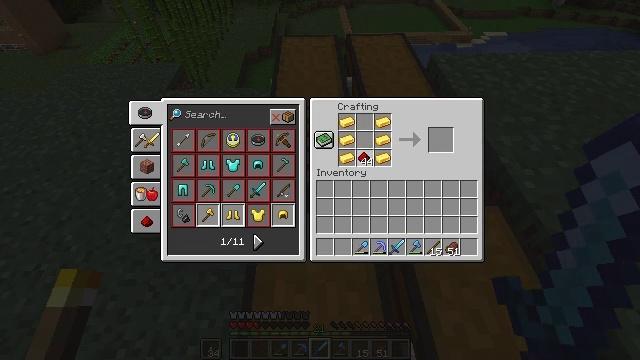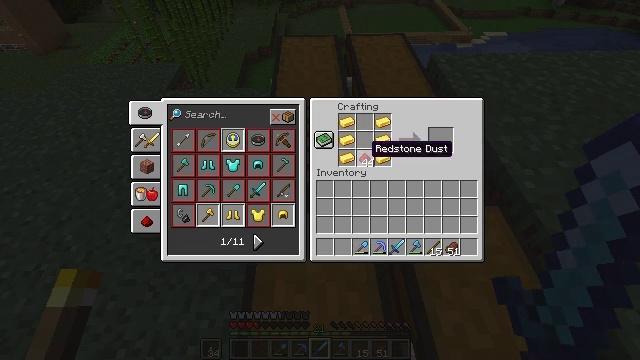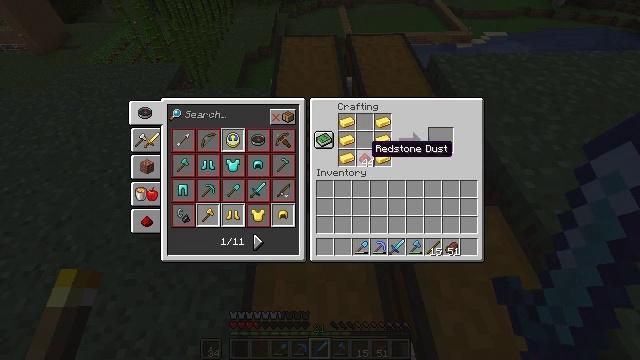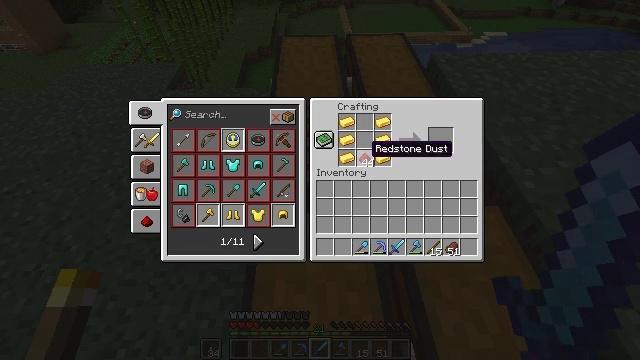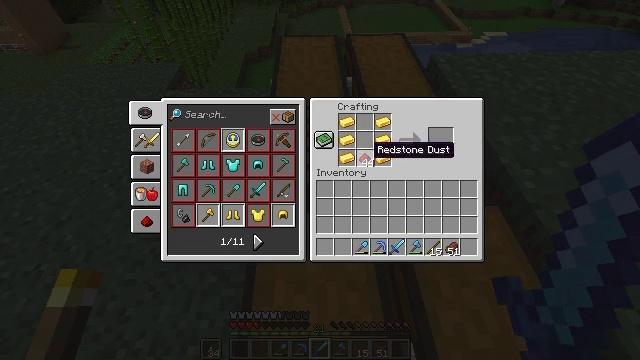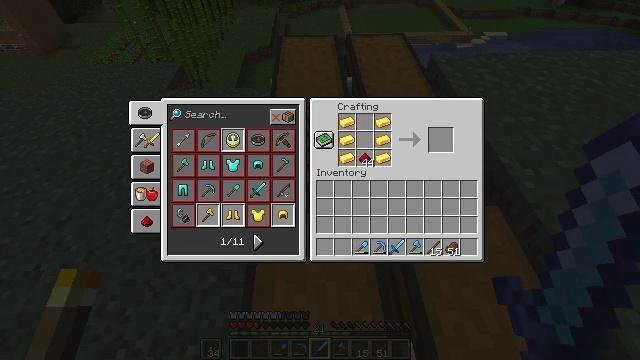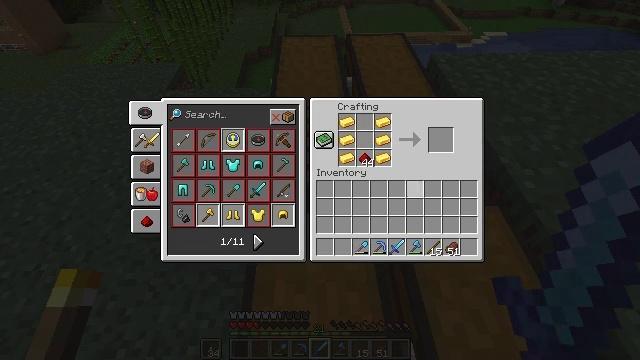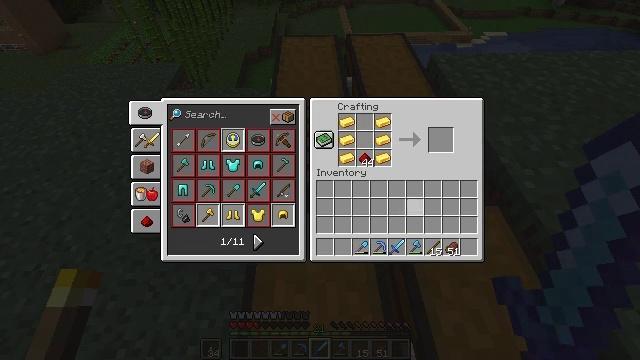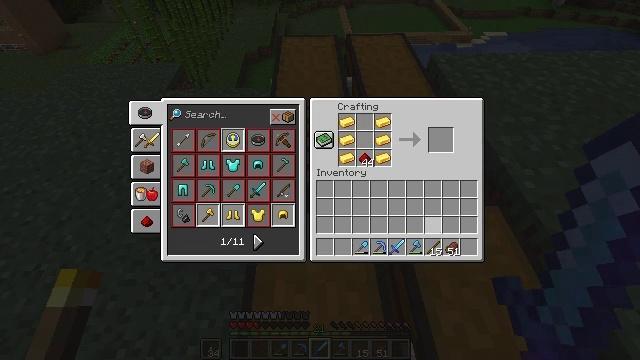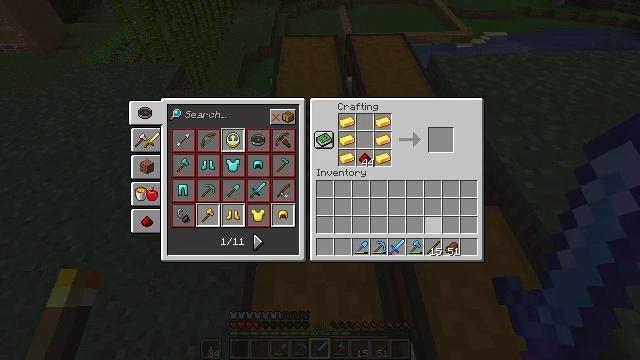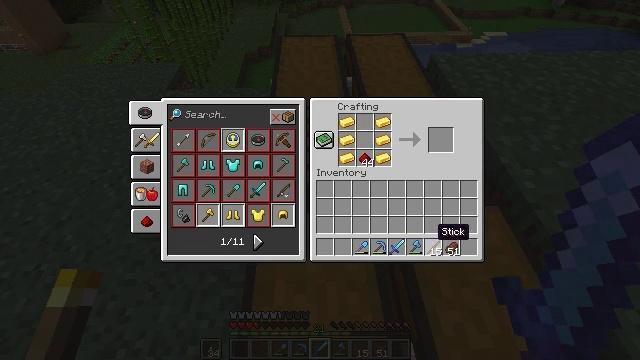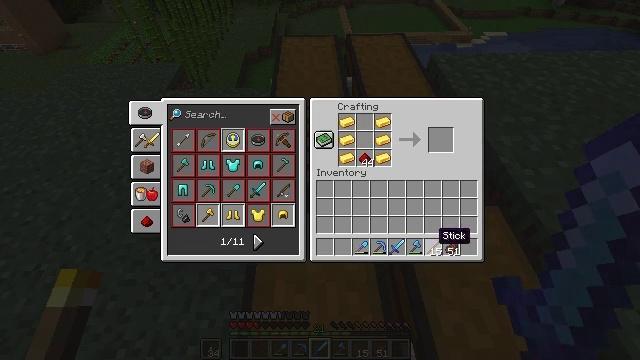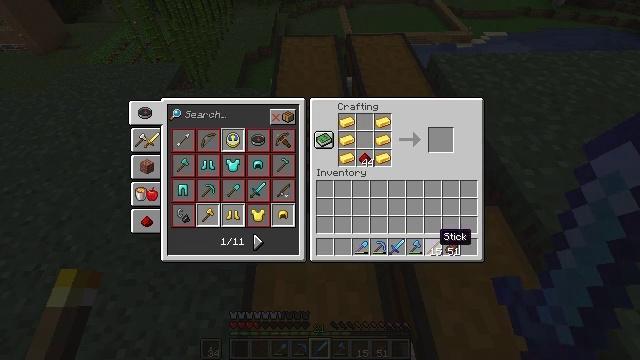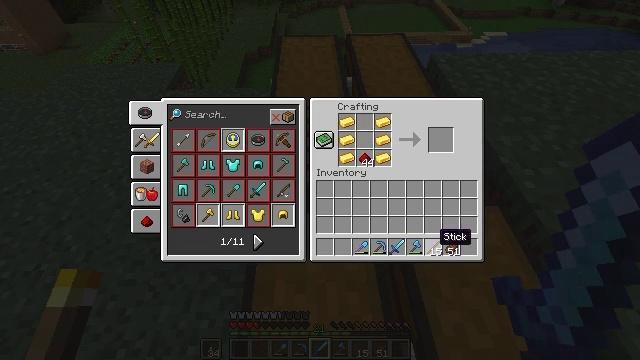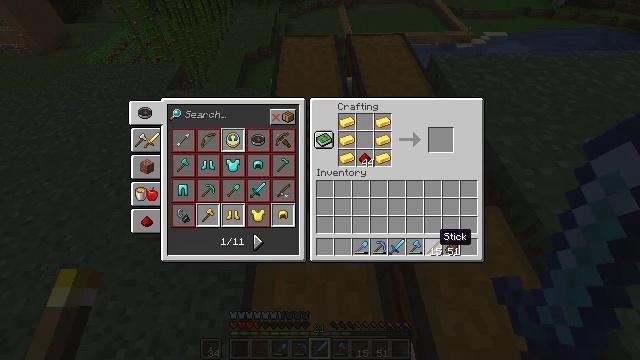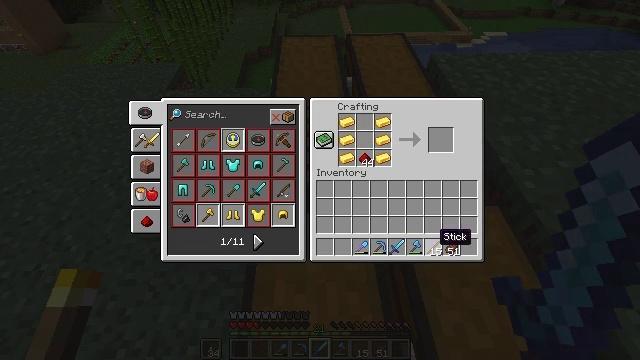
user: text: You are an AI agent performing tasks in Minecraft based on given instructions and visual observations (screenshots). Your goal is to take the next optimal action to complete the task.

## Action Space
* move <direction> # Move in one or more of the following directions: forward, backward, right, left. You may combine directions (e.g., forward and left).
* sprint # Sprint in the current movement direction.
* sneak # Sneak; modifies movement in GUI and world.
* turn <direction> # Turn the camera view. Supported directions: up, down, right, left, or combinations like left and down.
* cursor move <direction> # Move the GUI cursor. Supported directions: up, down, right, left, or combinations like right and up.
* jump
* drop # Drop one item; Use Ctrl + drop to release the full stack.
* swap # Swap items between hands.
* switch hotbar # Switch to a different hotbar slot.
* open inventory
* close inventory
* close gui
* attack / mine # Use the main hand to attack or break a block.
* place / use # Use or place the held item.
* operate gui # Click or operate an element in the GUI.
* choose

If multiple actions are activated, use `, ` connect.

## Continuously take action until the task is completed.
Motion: motion action
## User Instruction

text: Combine gold, sticks, and redstone in the crafting table to make a powered rail.
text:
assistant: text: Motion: no_op
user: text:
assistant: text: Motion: no_op
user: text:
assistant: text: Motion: no_op
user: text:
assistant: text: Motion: no_op
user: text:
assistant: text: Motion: cursor move right and down
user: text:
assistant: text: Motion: cursor move right and down
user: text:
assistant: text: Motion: cursor move right and down
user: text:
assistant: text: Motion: cursor move down
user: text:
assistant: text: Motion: cursor move down
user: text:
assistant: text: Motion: cursor move down
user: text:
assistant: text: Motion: no_op
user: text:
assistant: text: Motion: no_op
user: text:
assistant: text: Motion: no_op
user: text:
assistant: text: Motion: no_op
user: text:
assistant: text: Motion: no_op
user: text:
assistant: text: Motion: operate gui
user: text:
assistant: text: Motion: operate gui
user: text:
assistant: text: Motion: cursor move up
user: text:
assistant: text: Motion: cursor move left and up
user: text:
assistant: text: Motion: cursor move left and up
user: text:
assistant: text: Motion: cursor move up
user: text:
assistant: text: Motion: no_op
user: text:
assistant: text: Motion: no_op
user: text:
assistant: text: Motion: no_op
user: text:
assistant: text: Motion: no_op
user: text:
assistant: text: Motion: no_op
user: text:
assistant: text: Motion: cursor move up
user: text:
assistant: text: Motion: no_op
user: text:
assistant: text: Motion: no_op
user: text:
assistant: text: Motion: no_op